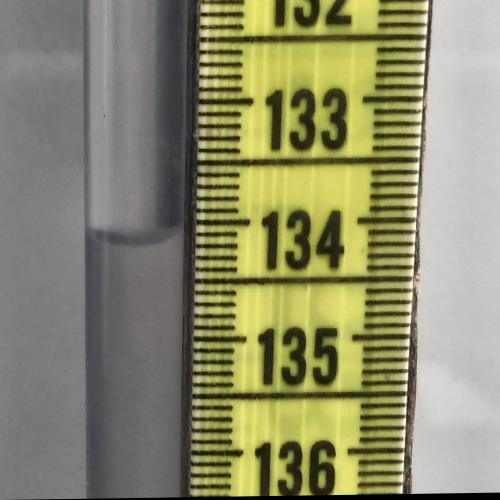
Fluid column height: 134.1 cm